Interaction volume radius: 10 \u00c5
Interaction volume height: 10 \u00c5
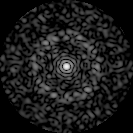
Disorder parameter: 0.8562